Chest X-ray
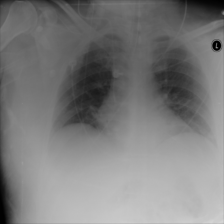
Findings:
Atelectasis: negative
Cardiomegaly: negative
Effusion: negative
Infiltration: negative
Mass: negative
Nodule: negative
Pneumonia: negative
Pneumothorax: negative
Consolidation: negative
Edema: negative
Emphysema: negative
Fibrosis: negative
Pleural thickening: negative
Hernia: negative